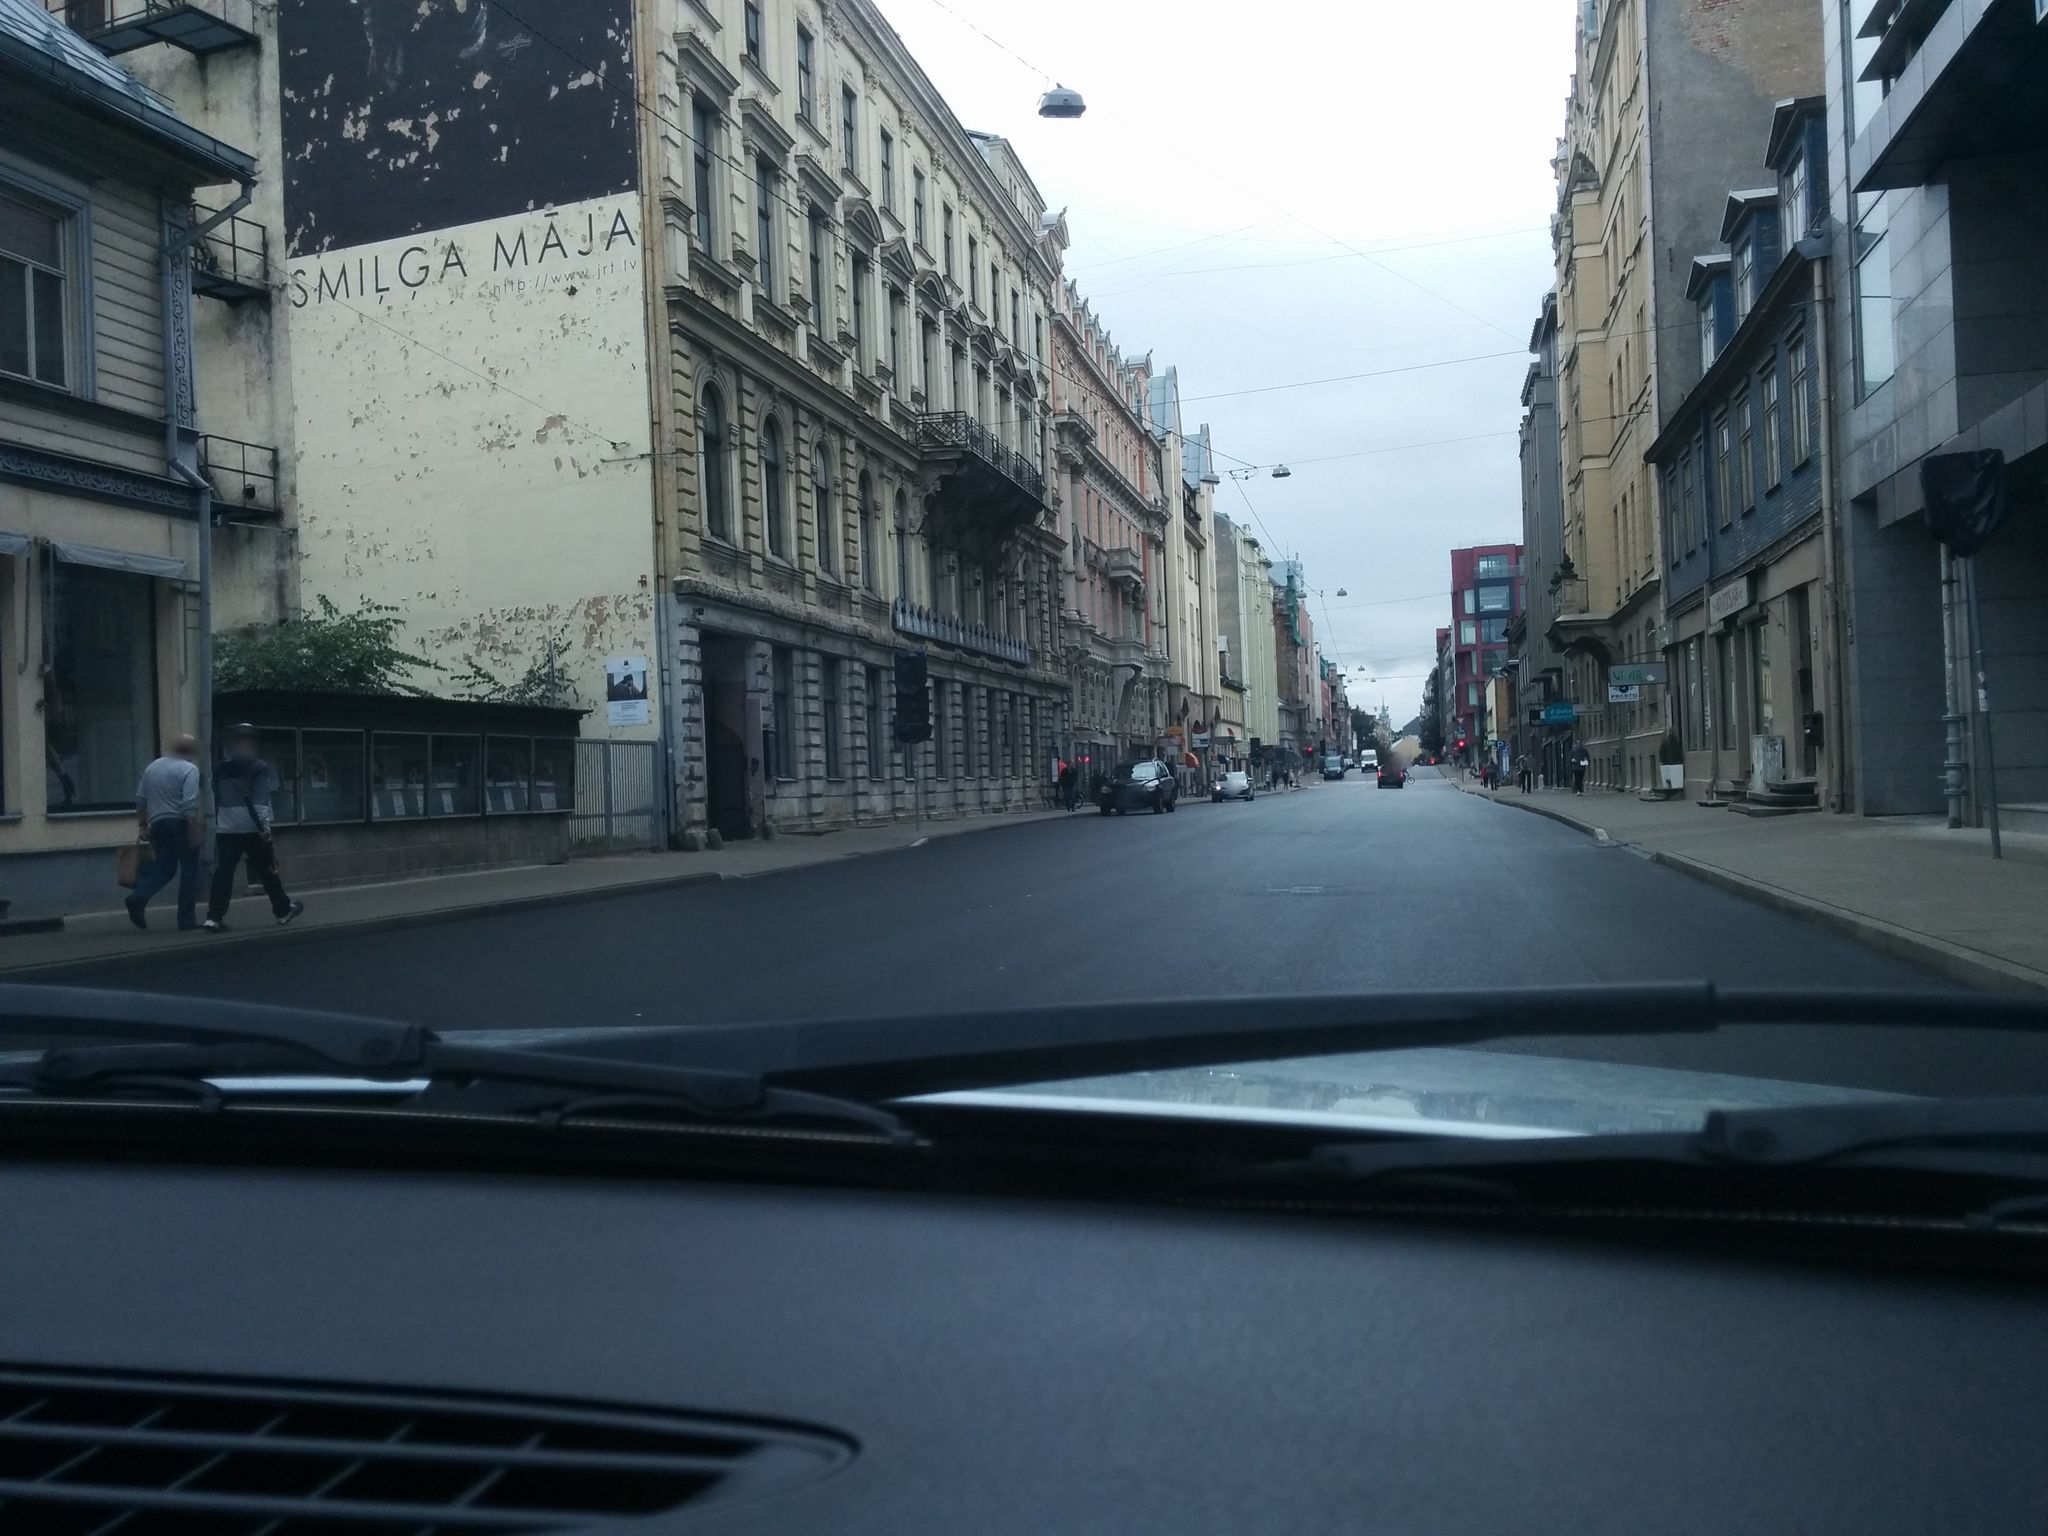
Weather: snowy
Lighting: day
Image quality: good
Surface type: driving surface
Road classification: cycleway
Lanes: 2
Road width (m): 1.0
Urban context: urban centre
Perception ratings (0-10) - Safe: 4.09, Lively: 6.35, Beautiful: 4.68, Boring: 0.58, Depressing: 5.4, Wealthy: 6.06